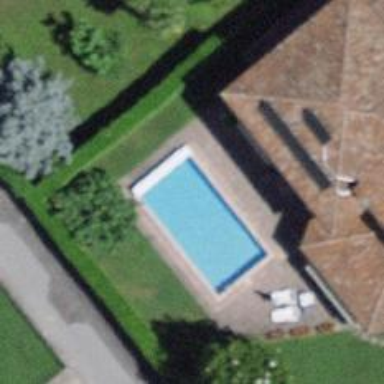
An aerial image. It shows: Swimming pool located in leisure land.